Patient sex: M
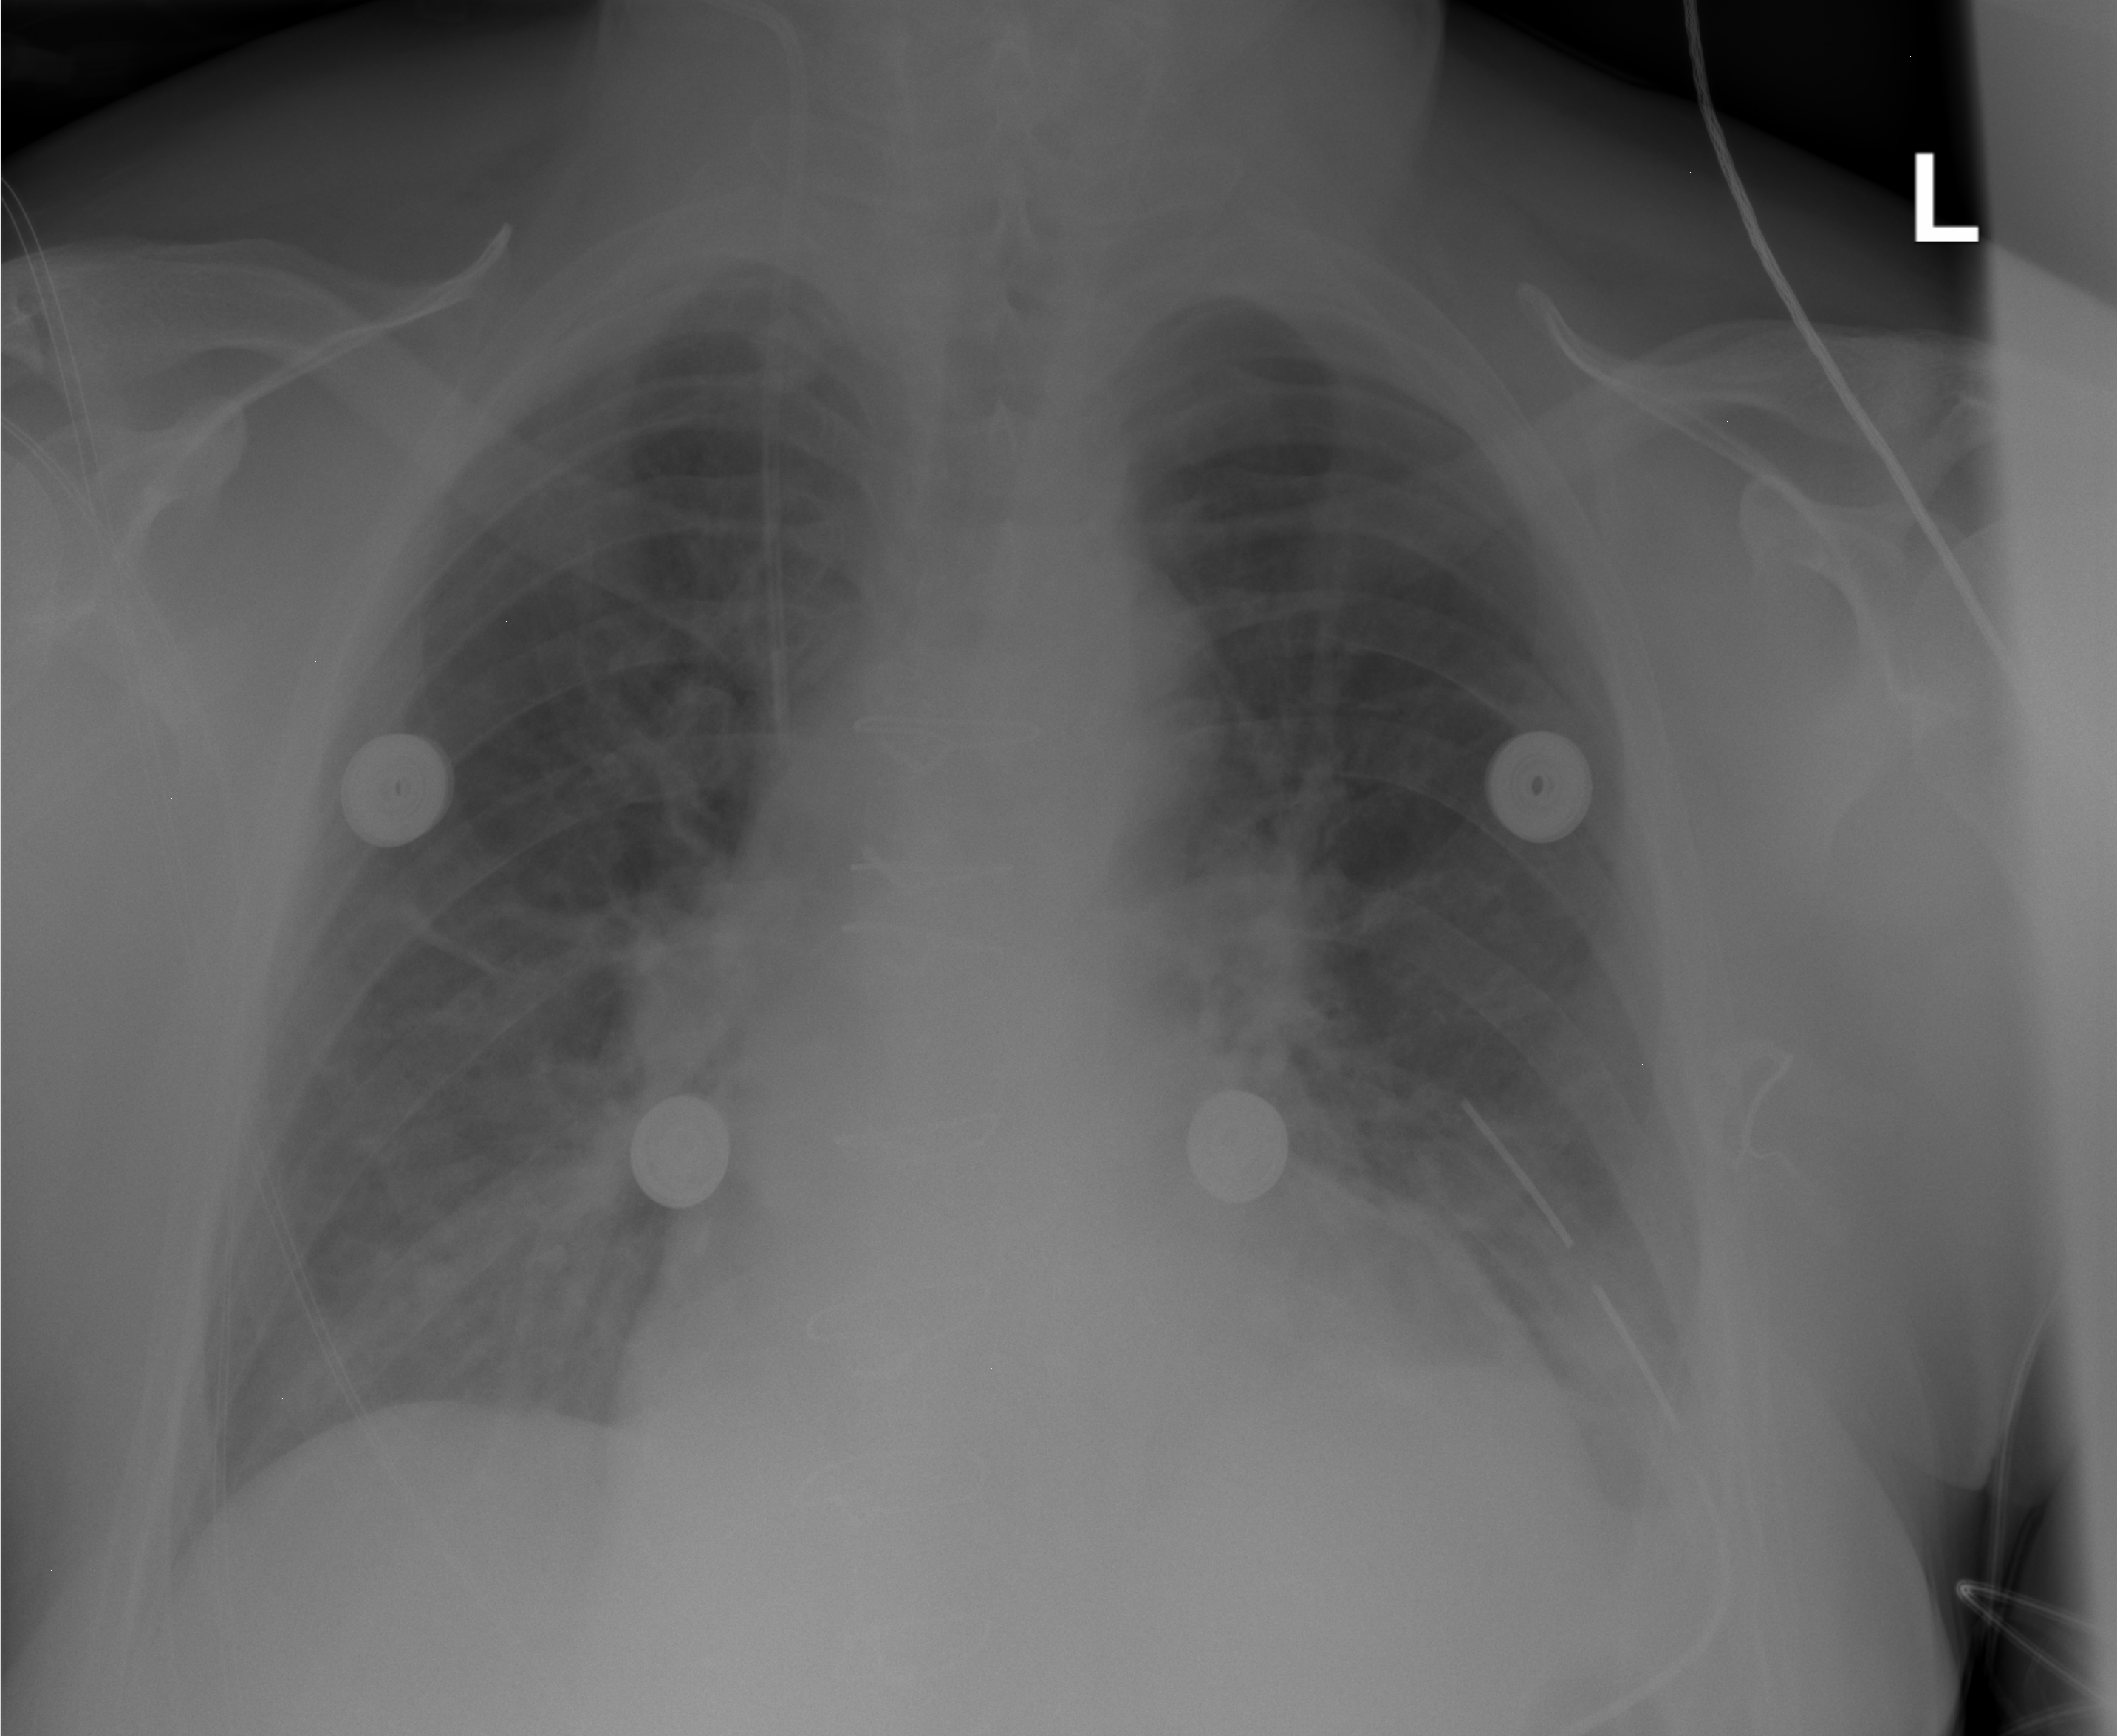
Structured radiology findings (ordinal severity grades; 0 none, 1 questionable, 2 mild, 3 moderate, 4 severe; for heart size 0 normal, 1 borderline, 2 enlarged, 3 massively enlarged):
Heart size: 1
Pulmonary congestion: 0
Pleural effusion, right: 0
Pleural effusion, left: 2
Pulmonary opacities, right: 0
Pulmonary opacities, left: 0
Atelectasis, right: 2
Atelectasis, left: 2